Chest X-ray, AP view. Patient: 54 years old, sex F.
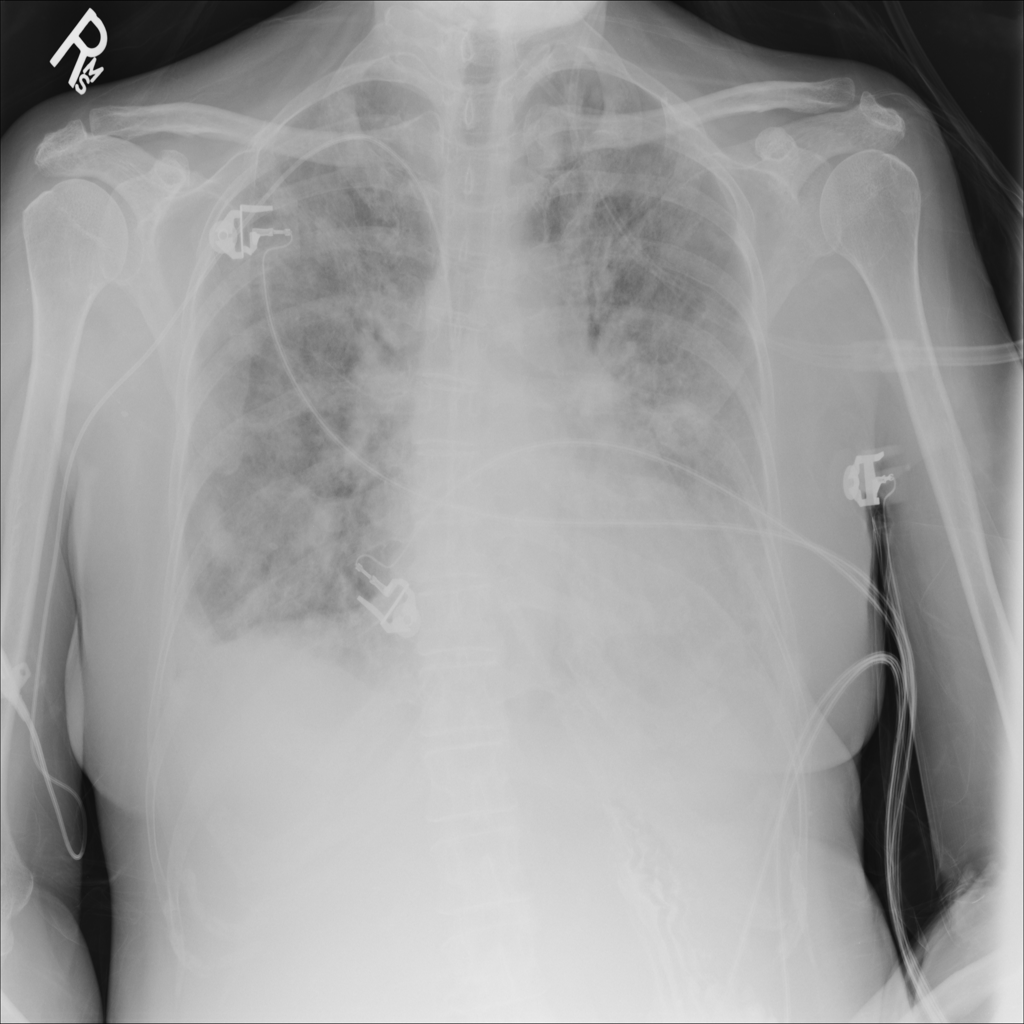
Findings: Infiltration, Nodule